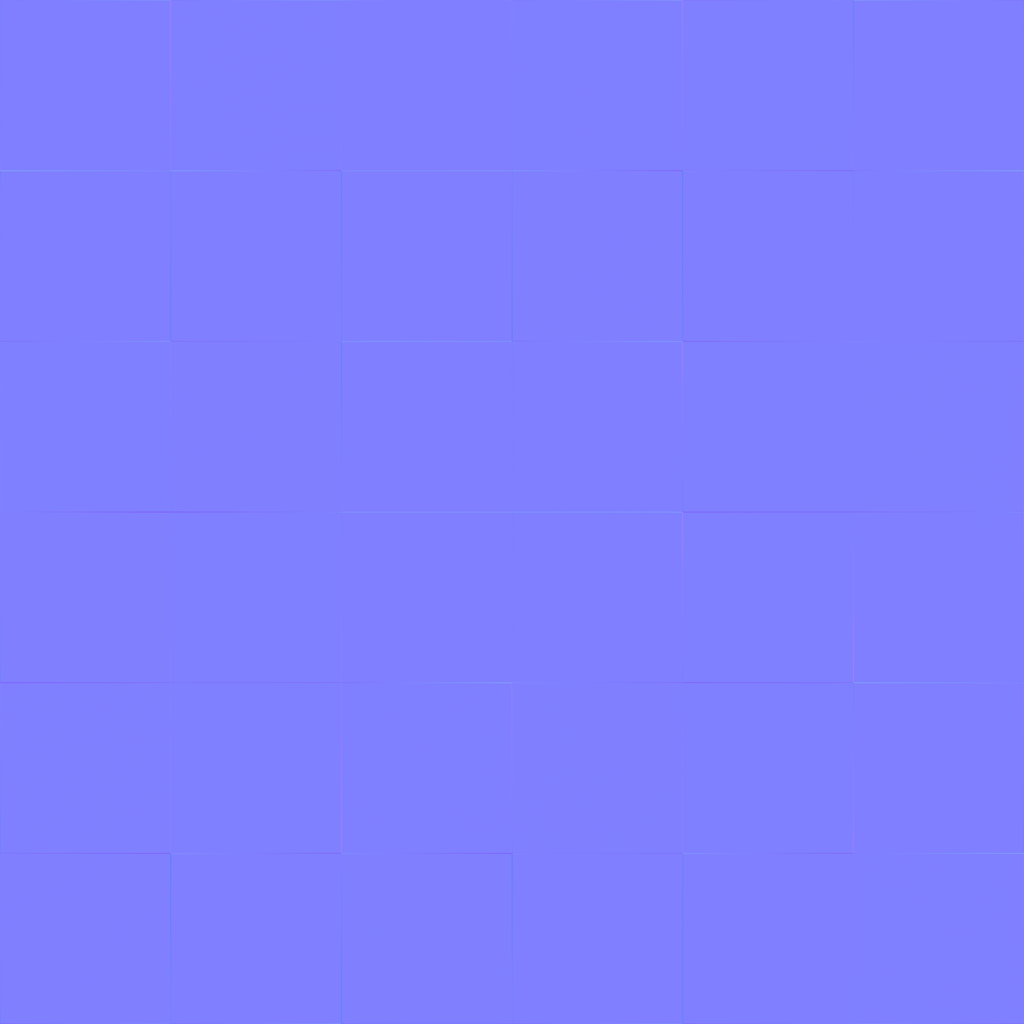
Texture map type: NormalGL